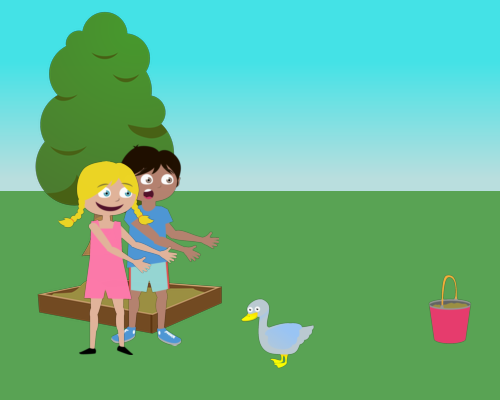
to the left is a happy girl holding out her hands and behind her a surprised boy does the same behind them is a small sand box and behind a small fluffy tree to the right of them is a duck and behind the duck is a bucket